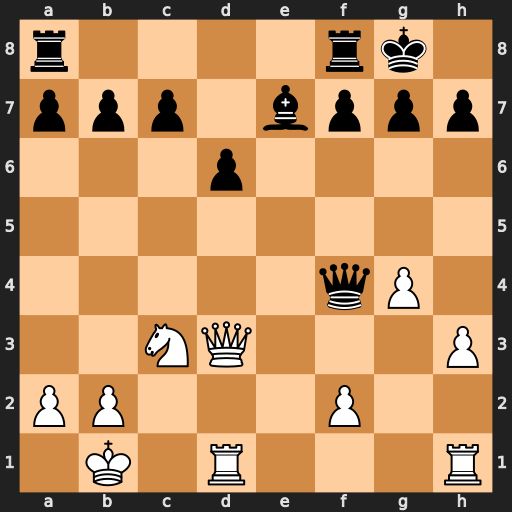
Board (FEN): r4rk1/ppp1bppp/3p4/8/5qP1/2NQ3P/PP3P2/1K1R3R
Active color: w
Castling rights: -
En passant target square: -
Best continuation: Nd5 Qxf2 Nxe7+